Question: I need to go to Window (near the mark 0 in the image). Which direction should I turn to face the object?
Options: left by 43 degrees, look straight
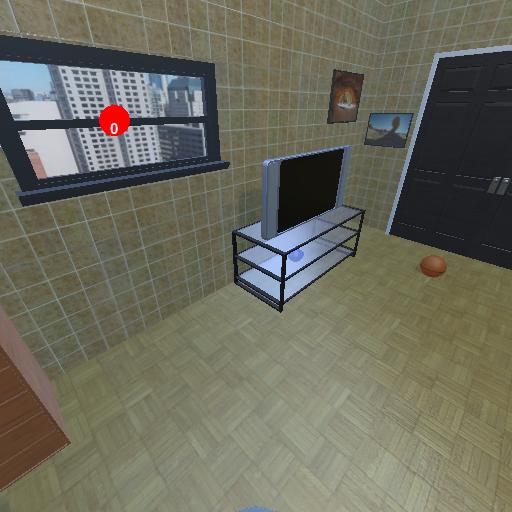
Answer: left by 43 degrees